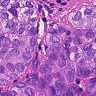
Metastatic tissue present: yes